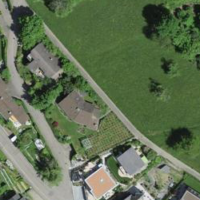
EUNIS habitat code: 25
Species observed at this site:
Euonymus europaeus